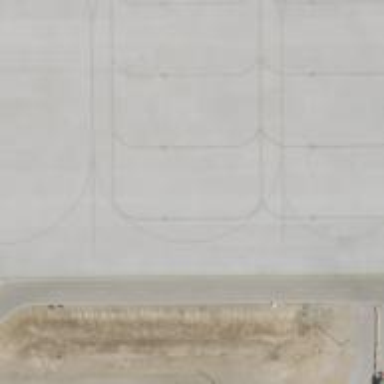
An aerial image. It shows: View of taxiway at the airport.